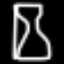
Label: hourglass